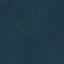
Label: Forest